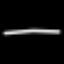
Label: line